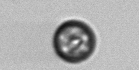
Label: Thalassiosira